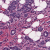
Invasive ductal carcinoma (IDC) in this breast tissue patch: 1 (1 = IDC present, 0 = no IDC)